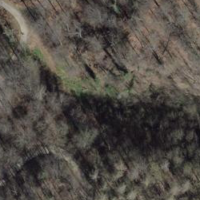
EUNIS habitat code: 41
Species observed at this site:
Pulmonaria obscura